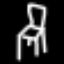
Label: chair